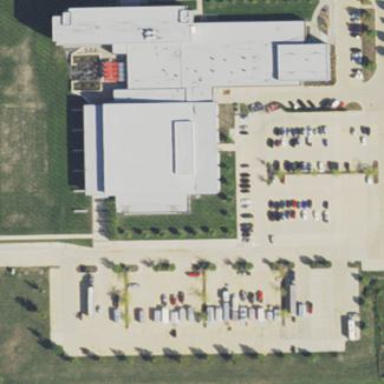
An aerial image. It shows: Conference center building.